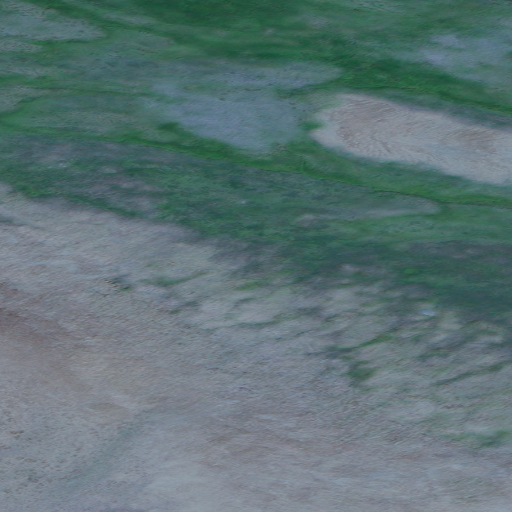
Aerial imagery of mountain in Alaska named Big Potato Mountain containing only unknown